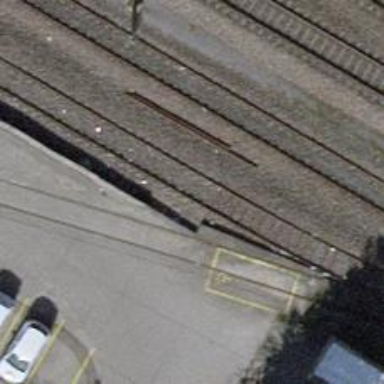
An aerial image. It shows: Single-track railway spur.